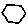
Label: hexagon